Aerial crown-view tile of a tropical tree (Barro Colorado Island, Panama), acquired 20250317:
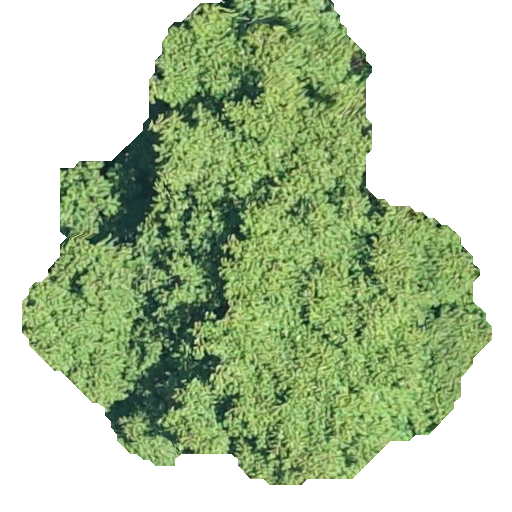
Species: Tachigali panamensis
GBIF accepted scientific name: Tachigali panamensis
Crown area: 223.525 m²